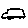
Label: car